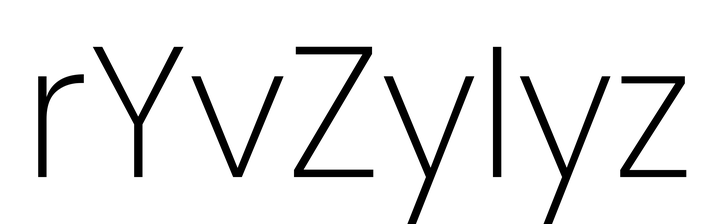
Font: Poppins-ExtraLight